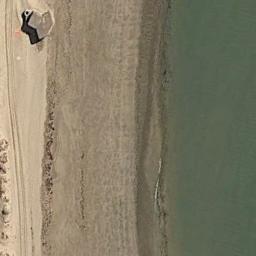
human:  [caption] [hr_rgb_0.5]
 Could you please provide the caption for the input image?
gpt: There are houses by the beach .

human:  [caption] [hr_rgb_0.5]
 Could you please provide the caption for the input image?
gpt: The beach with khaki sand and a stone on the beach .

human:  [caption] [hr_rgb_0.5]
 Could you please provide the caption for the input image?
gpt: A clear coastline is formed between the seawater and the beach .

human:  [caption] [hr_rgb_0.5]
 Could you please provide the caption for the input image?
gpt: Green sand by the golden beach .

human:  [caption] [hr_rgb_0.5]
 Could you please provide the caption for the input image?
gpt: There is a building near the beach .